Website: bh-photo
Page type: address-validator
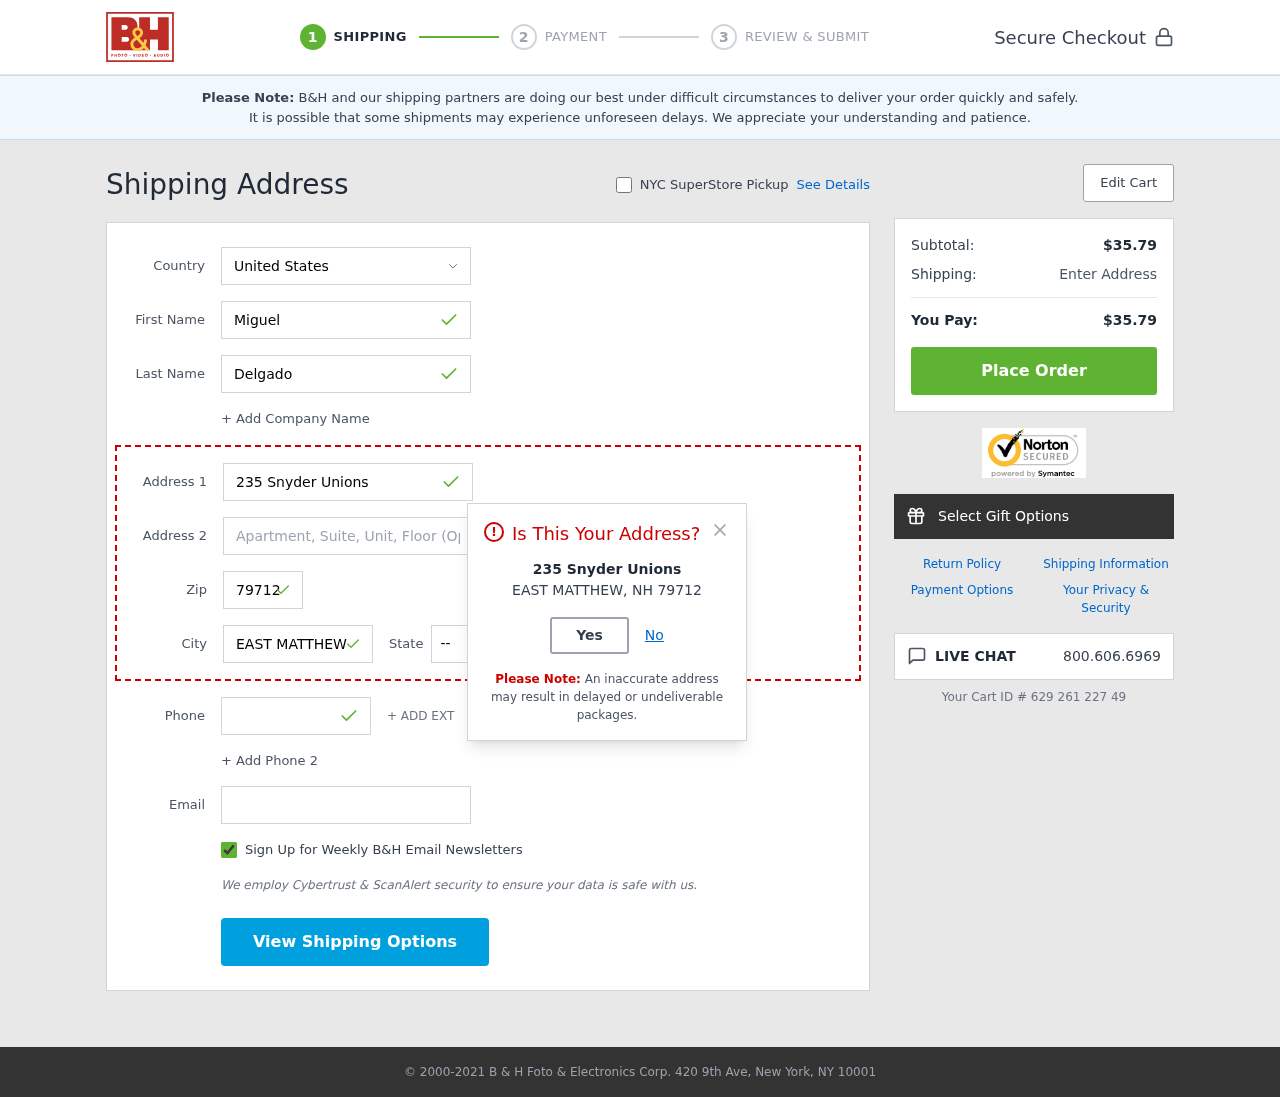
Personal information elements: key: PII_CITY
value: East Matthew
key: PII_COUNTRY
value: United States
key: PII_EMAIL
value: migueldelgado@gmail.com
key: PII_FIRSTNAME
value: Miguel
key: PII_LASTNAME
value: Delgado
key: PII_PHONE
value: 4165992009
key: PII_POSTCODE
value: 79712
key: PII_STATE_ABBR
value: NH
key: PII_STREET
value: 235 Snyder Unions
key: PII_CITY_MODAL
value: EAST MATTHEW
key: PII_POSTCODE_FULL
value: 79712
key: PII_POSTCODE_NUMERIC
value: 79712
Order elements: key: ORDER_SUBTOTAL
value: $35.79
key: ORDER_TOTAL
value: $35.79
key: ORDER_ID
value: Your Cart ID # 629 261 227 49